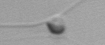
Label: Chaetoceros_similis